Question: So I have a wrapper div with a background image that covers the whole page.
This works generally... I can maximize the browser and the background covers completely, BUT if there is a scroll, the image stops at the point of scroll.
This image shows the scrolling and the gap from the <URL> :

'''
#wrapper
{
background: url("../../Images/bgMain.jpg") no-repeat 50% 0 fixed;
background-size: cover;
-webkit-background-size: cover;
-moz-background-size: cover;
-o-background-size: cover;
width: 100%;
}
'''
and the inner div
'''
#inner
{
margin: 0 auto;
height: 100%;
width: 980px;
}
'''
Any advice would be helpful.
thanks
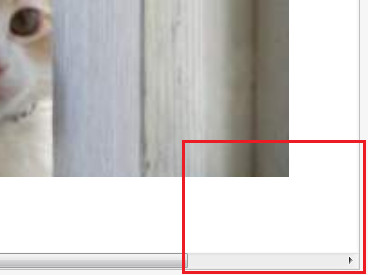
Answer: Although it wasn't the route I wanted to take... by setting the image and all of its parameters in 'body' rather than a div, I can get the behavior I am looking for.
I don't know why that is exactly... somehow body is treated different than a div (though I do have a reset script, so I would not expect that to be the case)...